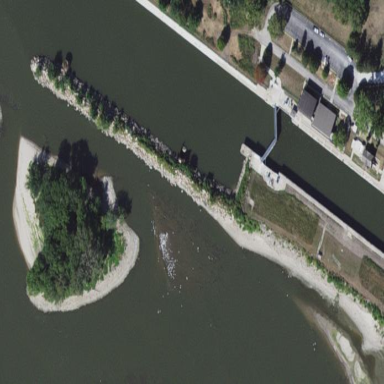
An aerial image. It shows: Breakwater structure.